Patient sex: F
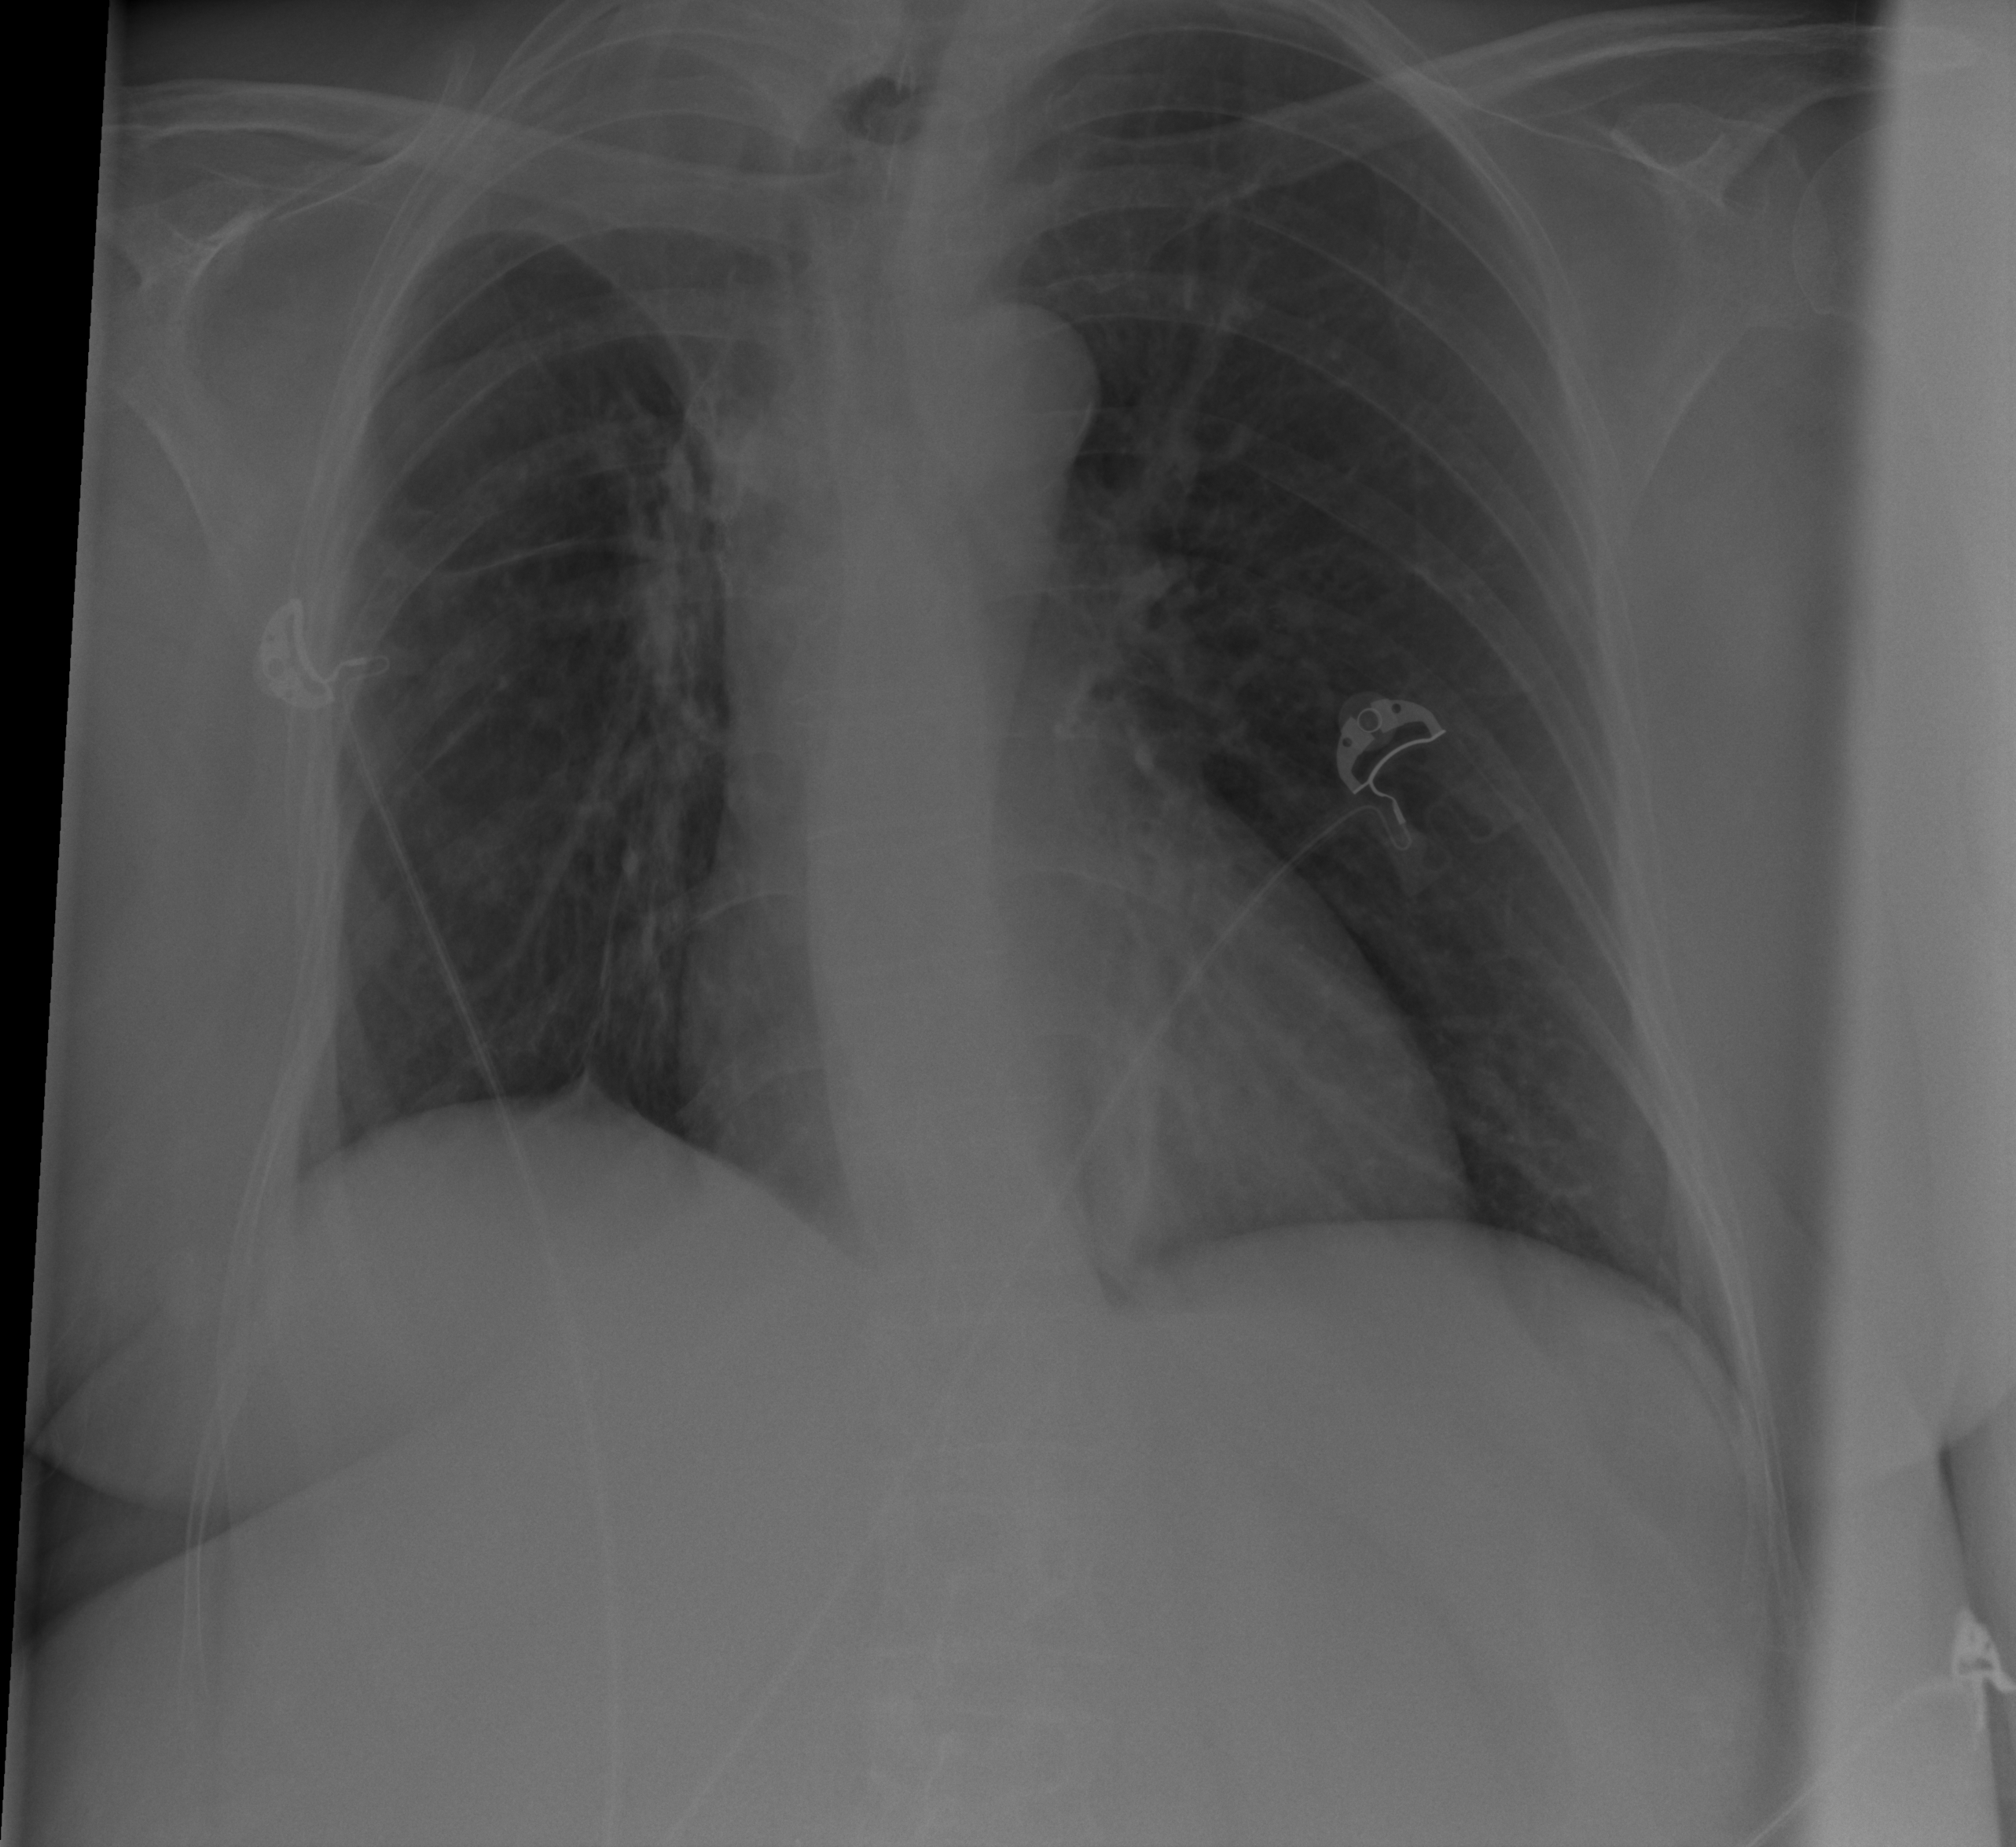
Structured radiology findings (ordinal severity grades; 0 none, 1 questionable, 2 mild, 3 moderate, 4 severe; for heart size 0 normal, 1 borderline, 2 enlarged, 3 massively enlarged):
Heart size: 1
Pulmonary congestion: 2
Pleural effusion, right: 2
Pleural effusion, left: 2
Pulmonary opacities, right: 2
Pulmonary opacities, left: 0
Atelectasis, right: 2
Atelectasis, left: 2